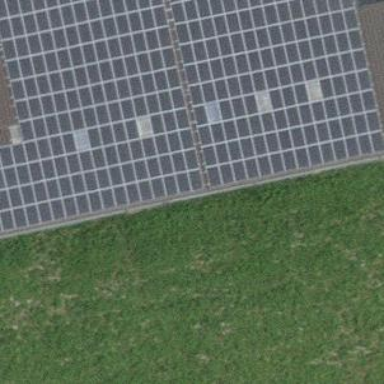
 consisting of solar photovoltaic panels."